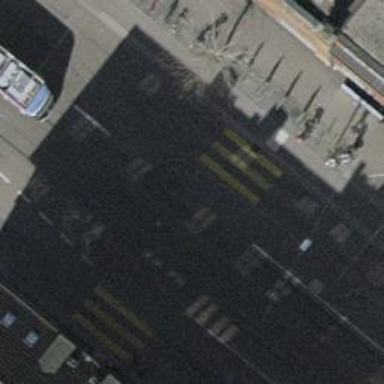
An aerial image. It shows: Platform for public transport with shelter. The platform is for railway use.